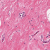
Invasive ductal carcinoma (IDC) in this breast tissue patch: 0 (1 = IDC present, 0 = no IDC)